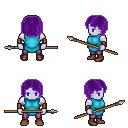
a pixel art fantasy rpg character, male body template, dark elf, purple skin, teal tunic, magenta pants, purple pageboy hairstyle, leather bracers, brown shoes, spear, four views (front, back, left, right), 2x2 character sprite sheet, small pixel art, hard edges, no anti-aliasing